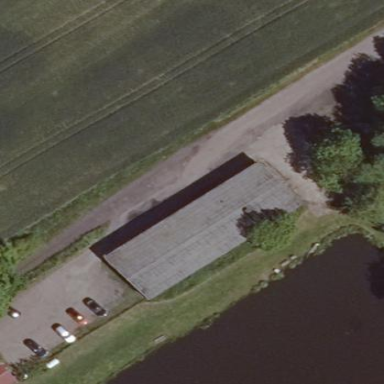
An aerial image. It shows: Building with gabled roof oriented along and colored grey.